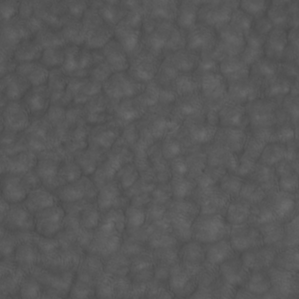
Label: non_frost